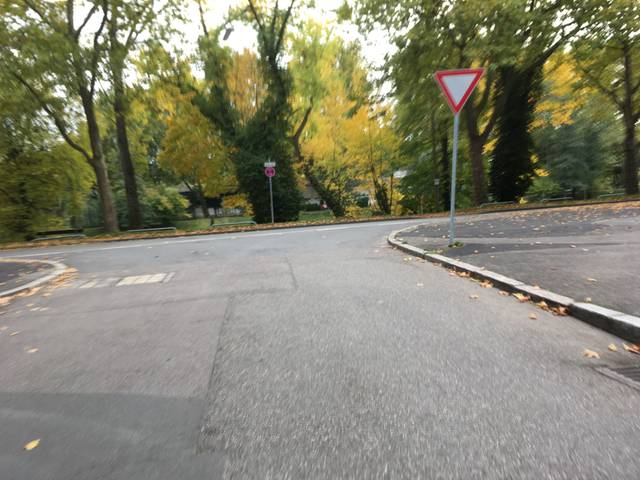
Region: Germany
Coordinates: 49.134, 9.205